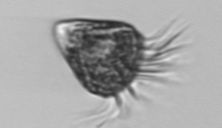
Label: Strombidium_morphotype2